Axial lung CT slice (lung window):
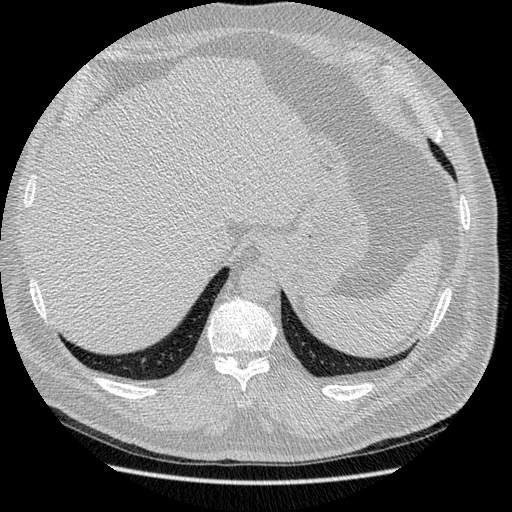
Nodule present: no